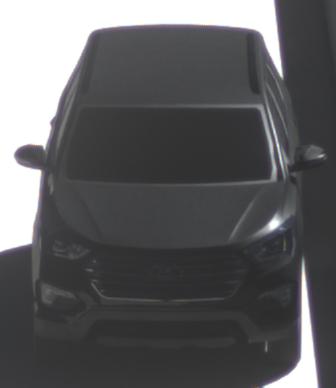
Make: Hyundai
Model: Santa Fe 2.4 GDI
Detailed model: Santa Fe (DM)
Model produced from: 2017/08
Model produced until: 2018/01
Doors: 5
Color: black
Road condition: dry road
Daytime: midday
Contrast: high contrast